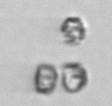
Label: Thalassiosira_sp_aff_mala